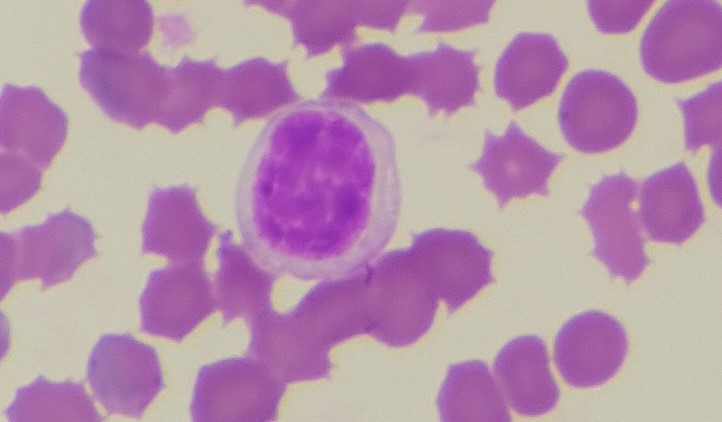
White blood cell type: Lymphocyte